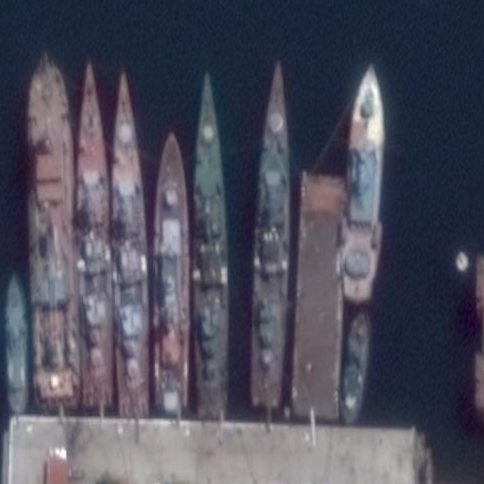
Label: cruiser